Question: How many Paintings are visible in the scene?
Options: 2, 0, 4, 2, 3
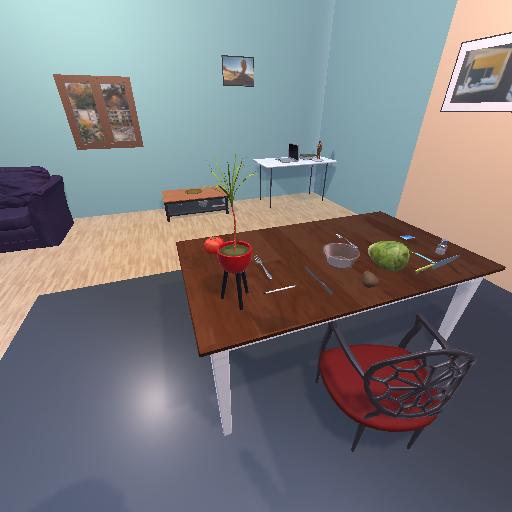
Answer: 2